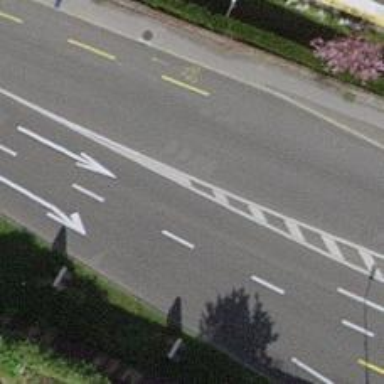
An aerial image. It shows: Tertiary road with asphalt surface. It has cycle lane on both sides.